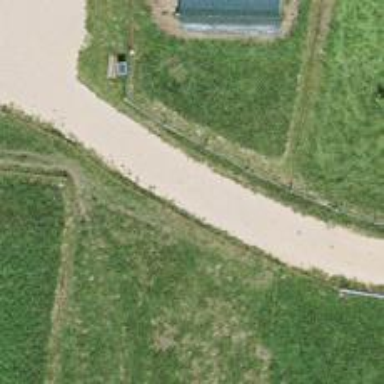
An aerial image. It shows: Gravel track with grade 4 quality.